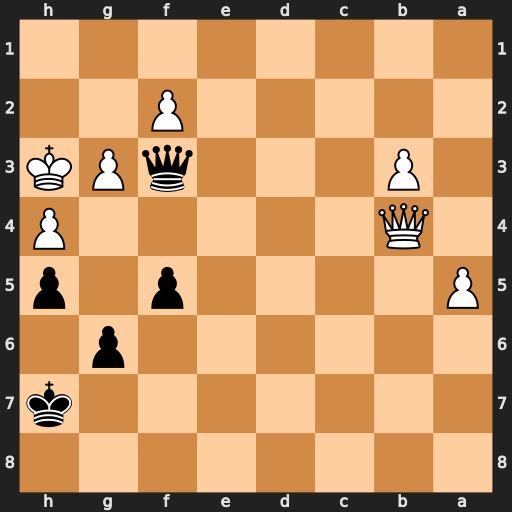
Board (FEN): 8/7k/6p1/P4p1p/1Q5P/1P3qPK/5P2/8
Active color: b
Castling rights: -
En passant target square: -
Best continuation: Qh1#